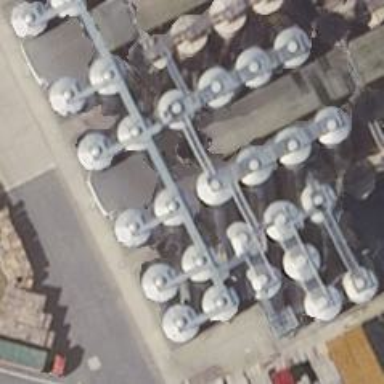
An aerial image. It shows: Storage tank that is man-made.